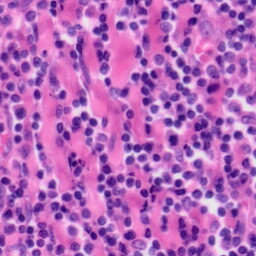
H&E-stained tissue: Tonsil